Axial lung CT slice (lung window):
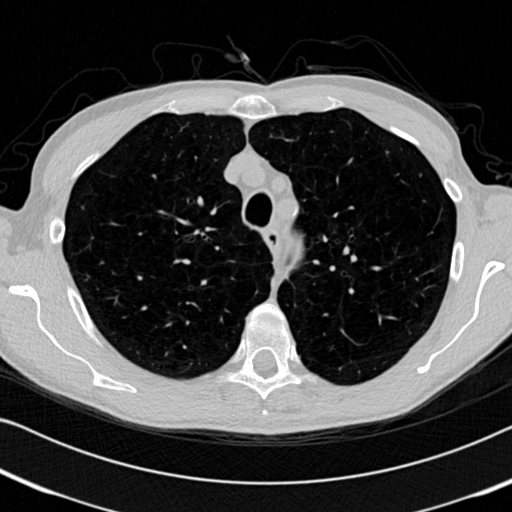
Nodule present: no